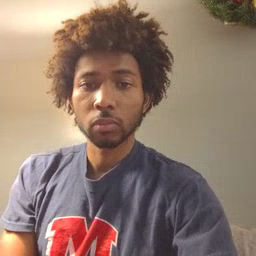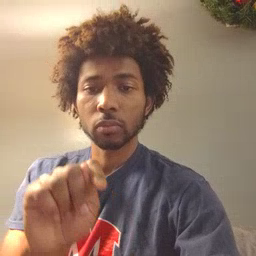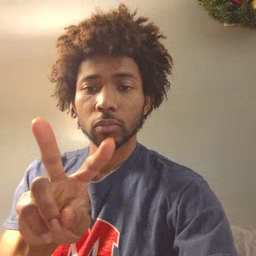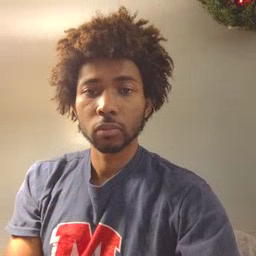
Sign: TV